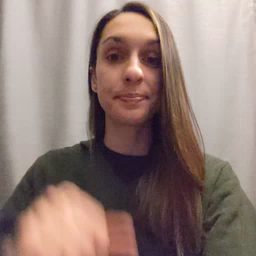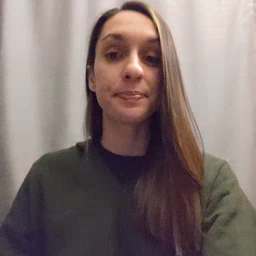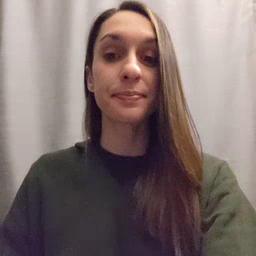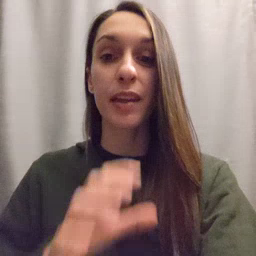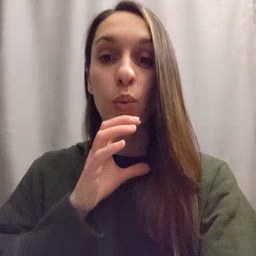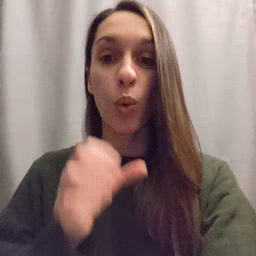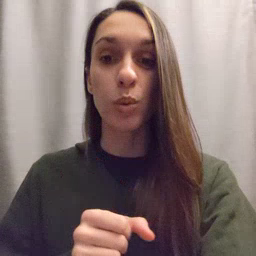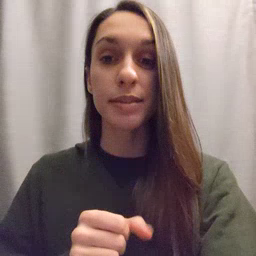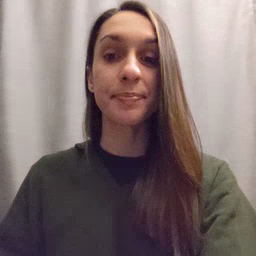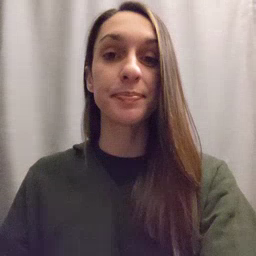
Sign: old